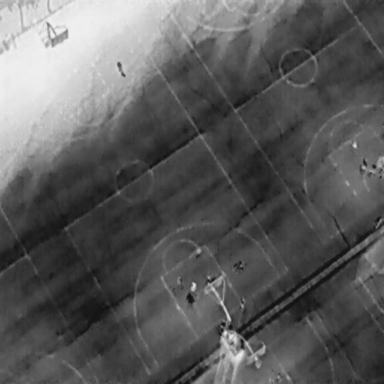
There are 11 People in the infrared image.